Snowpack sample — Buffalo Mountain, Silverthorne, Colorado, USA (1/25/25, 10:11 AM MST)
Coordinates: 39.6222, -106.1139
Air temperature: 22 °F
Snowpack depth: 110 cm
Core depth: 30 cm
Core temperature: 42.8 °F
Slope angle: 12°, slope face: 102°
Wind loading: high
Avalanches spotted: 0
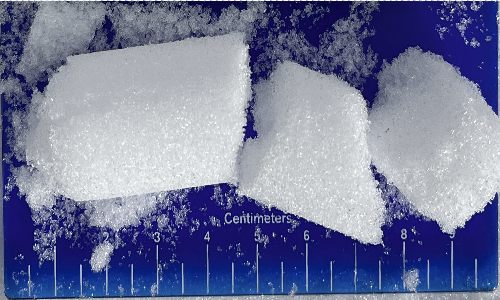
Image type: core
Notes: No avalanches nearby, collected on the outskirts of a fire break 15 meters from the treeline, on way to Buffalo and Red Mountain